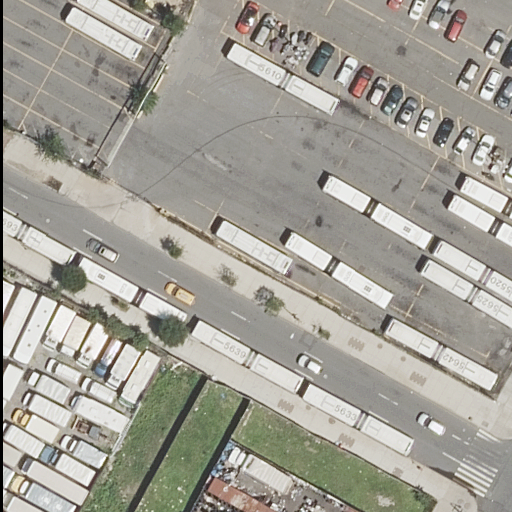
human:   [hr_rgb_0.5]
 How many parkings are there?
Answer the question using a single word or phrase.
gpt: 1

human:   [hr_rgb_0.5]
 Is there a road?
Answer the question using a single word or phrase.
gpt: yes

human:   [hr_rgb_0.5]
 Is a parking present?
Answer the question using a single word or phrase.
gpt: yes

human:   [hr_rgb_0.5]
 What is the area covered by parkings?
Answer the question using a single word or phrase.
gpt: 1120m2

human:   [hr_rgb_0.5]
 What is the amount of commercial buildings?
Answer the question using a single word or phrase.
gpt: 0

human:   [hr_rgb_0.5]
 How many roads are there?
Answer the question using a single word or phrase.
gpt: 1

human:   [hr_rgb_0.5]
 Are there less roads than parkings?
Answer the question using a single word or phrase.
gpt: no

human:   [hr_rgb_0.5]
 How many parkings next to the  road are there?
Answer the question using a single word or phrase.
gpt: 1

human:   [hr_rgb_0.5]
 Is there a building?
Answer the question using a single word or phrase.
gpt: no

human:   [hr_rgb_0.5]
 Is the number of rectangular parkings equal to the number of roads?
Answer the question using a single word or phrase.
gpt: yes

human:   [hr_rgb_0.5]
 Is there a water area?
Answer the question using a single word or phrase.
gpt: no

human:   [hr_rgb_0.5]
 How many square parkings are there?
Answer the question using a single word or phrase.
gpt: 0

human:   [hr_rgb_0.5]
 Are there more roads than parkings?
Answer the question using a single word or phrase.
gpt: no

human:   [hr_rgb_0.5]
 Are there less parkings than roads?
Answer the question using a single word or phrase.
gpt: no

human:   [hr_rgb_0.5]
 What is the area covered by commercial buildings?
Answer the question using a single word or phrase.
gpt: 0m2

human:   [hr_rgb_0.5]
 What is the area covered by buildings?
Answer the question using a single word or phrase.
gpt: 0m2

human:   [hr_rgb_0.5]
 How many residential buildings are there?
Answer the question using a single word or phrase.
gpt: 0

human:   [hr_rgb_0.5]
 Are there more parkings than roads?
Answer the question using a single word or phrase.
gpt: no

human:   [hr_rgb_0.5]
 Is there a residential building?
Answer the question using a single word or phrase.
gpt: no

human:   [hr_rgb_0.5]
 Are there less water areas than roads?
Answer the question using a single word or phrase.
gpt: yes

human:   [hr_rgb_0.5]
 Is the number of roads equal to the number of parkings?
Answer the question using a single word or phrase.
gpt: yes

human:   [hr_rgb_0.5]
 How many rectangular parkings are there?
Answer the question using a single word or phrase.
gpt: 1

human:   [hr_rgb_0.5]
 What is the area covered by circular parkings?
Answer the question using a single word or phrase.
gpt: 0m2

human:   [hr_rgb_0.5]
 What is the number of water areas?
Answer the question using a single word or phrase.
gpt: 0

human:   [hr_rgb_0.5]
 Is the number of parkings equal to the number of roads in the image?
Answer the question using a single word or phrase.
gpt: yes

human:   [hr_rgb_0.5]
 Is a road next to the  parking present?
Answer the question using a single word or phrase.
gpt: yes

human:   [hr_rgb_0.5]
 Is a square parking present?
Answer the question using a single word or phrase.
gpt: no

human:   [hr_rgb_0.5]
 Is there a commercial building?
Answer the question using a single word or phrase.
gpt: no

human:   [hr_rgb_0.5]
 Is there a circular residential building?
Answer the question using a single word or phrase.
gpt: no

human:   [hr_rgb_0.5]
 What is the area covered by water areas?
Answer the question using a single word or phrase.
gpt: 0m2

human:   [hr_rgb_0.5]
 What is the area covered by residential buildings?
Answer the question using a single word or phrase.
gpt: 0m2

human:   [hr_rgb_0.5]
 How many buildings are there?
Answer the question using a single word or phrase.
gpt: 0

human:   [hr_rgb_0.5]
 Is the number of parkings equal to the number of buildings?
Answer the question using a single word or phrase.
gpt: no

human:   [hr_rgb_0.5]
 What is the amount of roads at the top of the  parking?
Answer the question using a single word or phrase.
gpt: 0

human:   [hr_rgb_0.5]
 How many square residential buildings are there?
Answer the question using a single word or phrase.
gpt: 0

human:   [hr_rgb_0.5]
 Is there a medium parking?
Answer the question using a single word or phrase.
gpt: no

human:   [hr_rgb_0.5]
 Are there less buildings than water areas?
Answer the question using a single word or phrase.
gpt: no

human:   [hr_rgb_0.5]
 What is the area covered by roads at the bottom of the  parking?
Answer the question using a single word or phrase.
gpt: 0m2

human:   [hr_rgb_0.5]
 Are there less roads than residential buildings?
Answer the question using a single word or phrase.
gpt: no

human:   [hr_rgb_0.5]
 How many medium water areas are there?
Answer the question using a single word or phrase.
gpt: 0

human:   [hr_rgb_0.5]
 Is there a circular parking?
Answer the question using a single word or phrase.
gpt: no

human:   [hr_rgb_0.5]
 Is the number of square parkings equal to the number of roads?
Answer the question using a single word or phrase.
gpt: no

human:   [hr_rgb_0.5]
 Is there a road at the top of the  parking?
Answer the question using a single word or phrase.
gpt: no

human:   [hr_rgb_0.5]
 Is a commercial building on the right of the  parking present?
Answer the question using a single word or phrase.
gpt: no

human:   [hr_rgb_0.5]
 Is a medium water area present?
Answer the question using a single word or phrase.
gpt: no

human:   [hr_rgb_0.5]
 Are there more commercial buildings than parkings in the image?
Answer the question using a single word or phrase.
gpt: no

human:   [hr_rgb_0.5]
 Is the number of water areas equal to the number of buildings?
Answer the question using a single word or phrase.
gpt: yes

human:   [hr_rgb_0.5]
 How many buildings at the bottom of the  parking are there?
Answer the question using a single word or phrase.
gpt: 0

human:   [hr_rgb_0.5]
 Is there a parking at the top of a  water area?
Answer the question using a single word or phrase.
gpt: no

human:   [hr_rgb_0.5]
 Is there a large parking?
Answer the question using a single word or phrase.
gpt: yes

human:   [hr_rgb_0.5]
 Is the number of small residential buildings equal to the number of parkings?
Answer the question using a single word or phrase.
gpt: no

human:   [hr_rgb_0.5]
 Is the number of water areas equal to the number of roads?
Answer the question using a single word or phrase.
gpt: no

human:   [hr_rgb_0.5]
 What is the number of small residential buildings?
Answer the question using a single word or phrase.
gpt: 0

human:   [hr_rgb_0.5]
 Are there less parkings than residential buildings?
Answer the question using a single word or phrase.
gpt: no

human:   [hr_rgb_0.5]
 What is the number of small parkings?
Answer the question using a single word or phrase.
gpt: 0

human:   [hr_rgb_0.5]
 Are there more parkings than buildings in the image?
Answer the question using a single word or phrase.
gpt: yes

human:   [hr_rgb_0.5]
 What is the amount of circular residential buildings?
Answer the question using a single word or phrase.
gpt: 0

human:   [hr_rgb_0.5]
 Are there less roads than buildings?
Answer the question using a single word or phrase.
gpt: no

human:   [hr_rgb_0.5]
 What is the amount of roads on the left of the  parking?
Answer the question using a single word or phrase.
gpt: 0

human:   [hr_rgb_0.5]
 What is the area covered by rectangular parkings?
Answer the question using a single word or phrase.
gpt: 1120m2

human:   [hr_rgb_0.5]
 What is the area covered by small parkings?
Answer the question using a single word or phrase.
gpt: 0m2

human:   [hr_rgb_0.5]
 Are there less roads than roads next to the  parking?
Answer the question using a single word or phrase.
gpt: no

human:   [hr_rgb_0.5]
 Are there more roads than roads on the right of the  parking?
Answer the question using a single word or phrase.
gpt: yes

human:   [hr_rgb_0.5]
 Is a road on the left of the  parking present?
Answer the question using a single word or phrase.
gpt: no